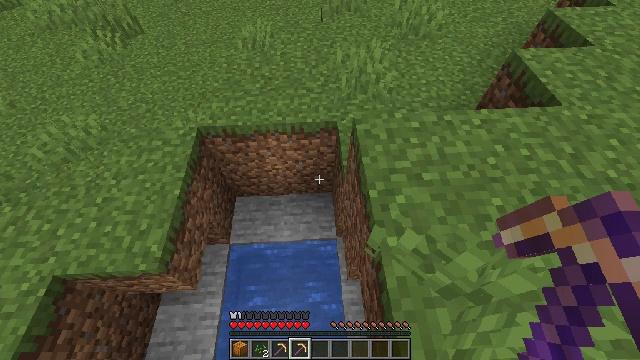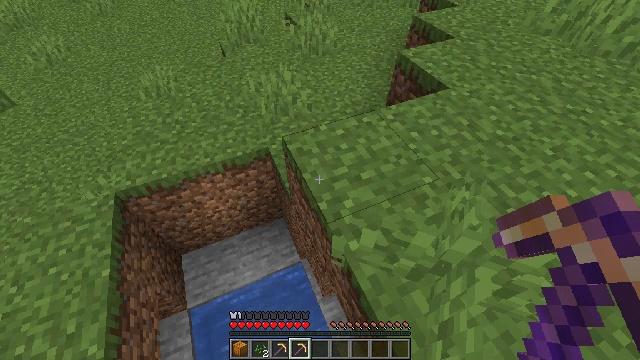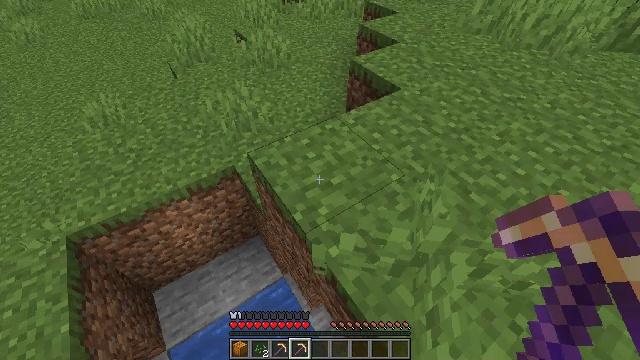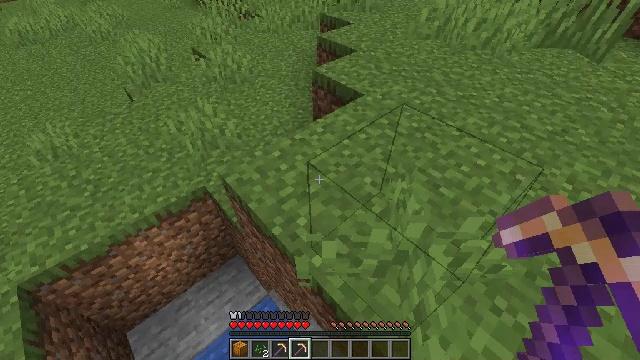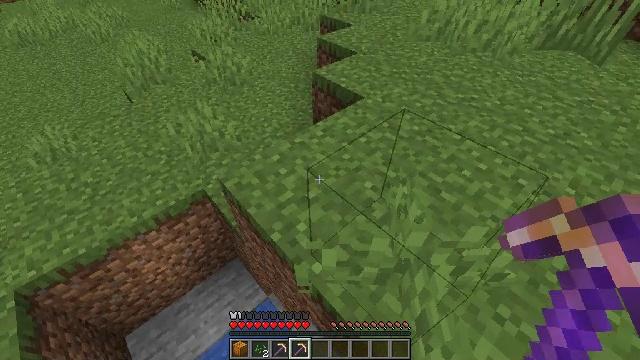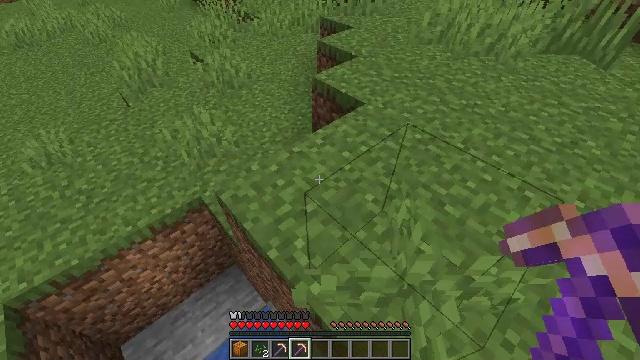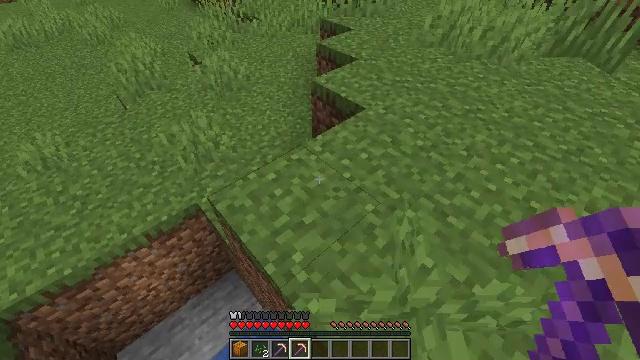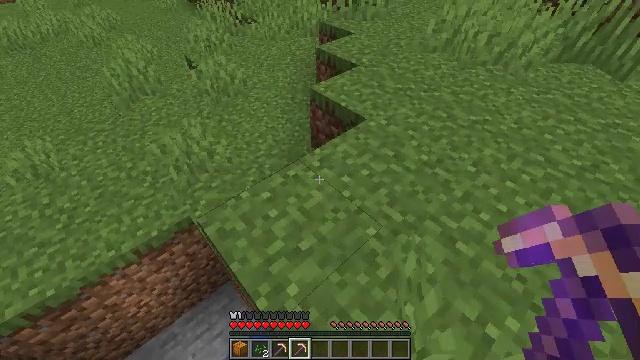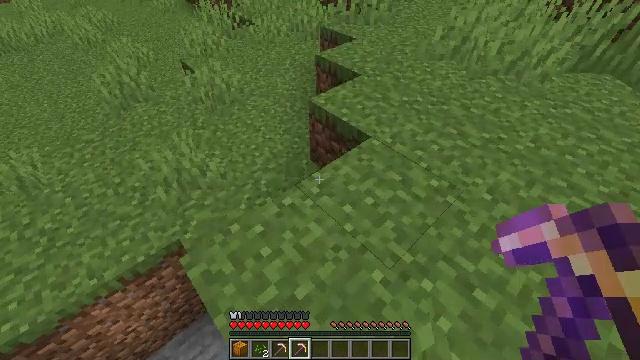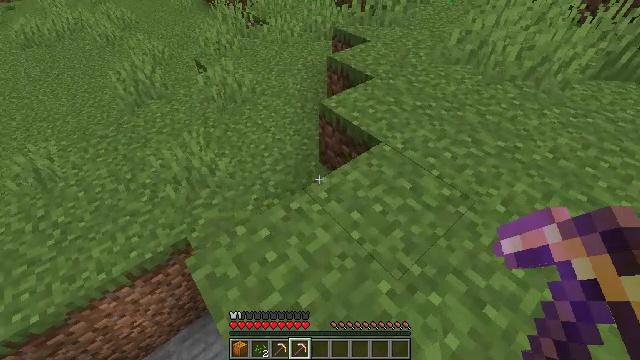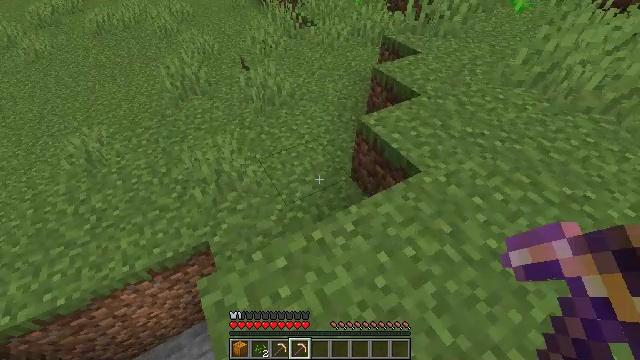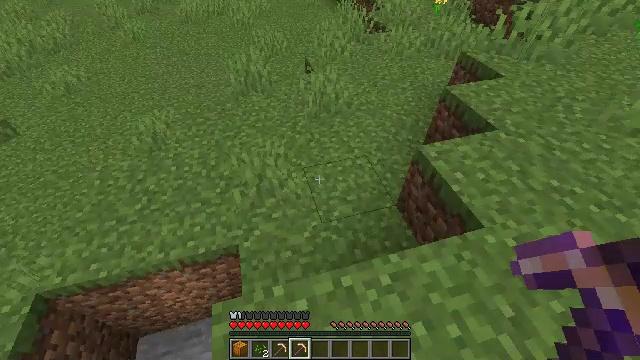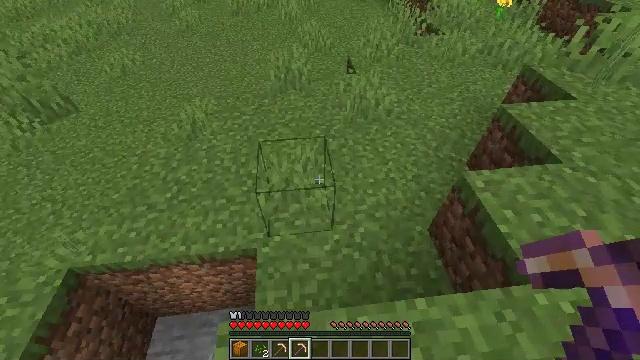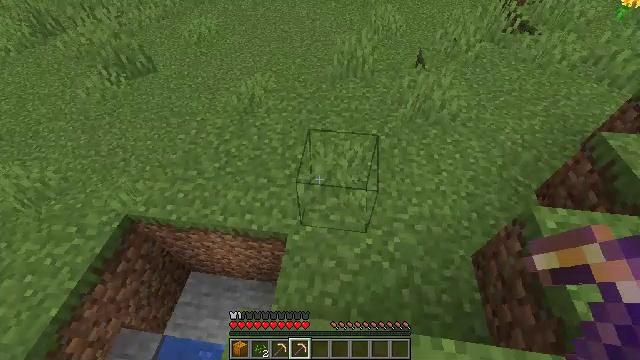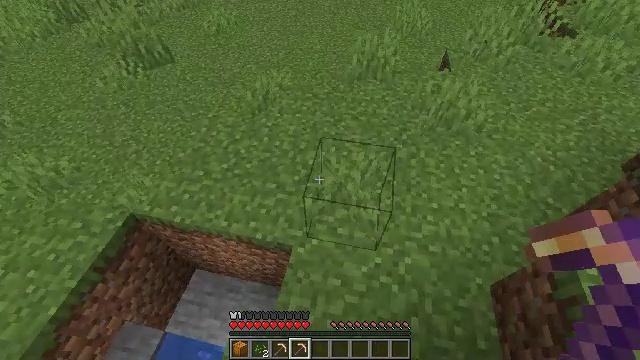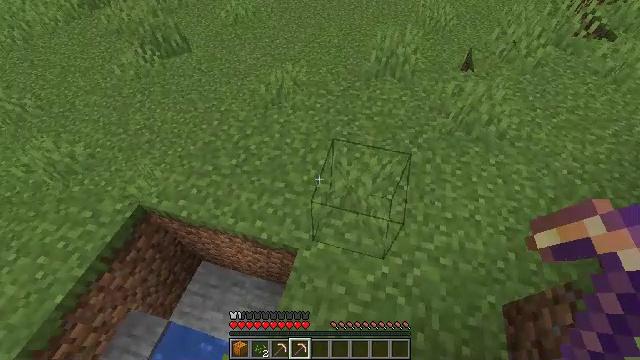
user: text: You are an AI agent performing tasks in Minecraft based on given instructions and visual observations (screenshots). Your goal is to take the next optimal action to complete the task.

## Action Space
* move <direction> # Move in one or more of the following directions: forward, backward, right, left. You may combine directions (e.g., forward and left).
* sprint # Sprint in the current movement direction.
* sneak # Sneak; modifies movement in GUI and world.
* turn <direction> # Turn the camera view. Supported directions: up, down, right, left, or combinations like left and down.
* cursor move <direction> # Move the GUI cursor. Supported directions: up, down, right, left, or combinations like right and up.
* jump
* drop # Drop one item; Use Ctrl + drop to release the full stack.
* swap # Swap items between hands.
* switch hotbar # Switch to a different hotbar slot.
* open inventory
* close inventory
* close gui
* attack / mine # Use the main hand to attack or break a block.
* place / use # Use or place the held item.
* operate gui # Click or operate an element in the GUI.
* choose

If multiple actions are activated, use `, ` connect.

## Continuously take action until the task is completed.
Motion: motion action
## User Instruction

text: Gather grass block for landscaping.
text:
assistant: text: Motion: turn right and up
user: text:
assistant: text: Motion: turn right and up
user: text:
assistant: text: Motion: turn right and up
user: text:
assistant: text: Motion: move forward
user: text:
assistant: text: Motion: move forward
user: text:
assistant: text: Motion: move forward
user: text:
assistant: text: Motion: move forward
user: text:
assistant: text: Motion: move forward
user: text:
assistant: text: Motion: move forward, turn left
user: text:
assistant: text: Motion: move forward, turn left
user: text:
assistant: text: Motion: move forward, turn left
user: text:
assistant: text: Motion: move forward, turn left
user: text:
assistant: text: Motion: move forward, turn left and down
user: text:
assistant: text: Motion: move forward, turn left and down
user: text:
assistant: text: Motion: move forward, turn left and down
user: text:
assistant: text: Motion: move forward
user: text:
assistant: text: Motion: move forward
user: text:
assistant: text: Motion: move forward, turn left and down
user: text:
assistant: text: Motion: move forward, turn left and down
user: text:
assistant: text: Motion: move forward, turn left
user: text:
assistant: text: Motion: move forward, turn left
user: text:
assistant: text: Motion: move forward, turn left
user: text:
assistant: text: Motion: move forward, turn left
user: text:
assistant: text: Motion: move forward, turn left
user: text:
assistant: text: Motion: move forward, turn left
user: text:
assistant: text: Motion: no_op
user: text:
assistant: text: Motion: no_op
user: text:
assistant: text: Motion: turn down
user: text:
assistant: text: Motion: turn down
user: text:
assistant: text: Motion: turn right and down